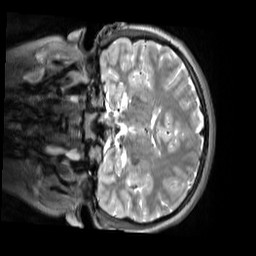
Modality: T2w
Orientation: coronal
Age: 13
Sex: male
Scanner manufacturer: siemens
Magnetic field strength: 3 T
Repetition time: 3.2 s
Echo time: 0.408 s